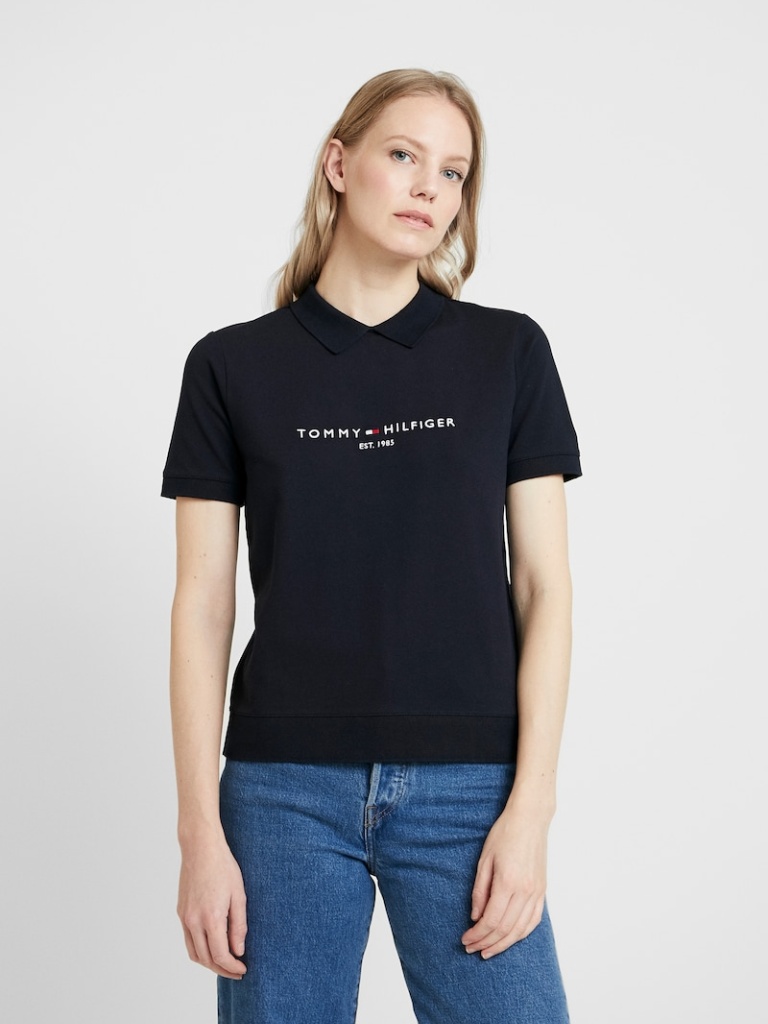
cotton relaxed short sleeve hip length Untucked collar polo